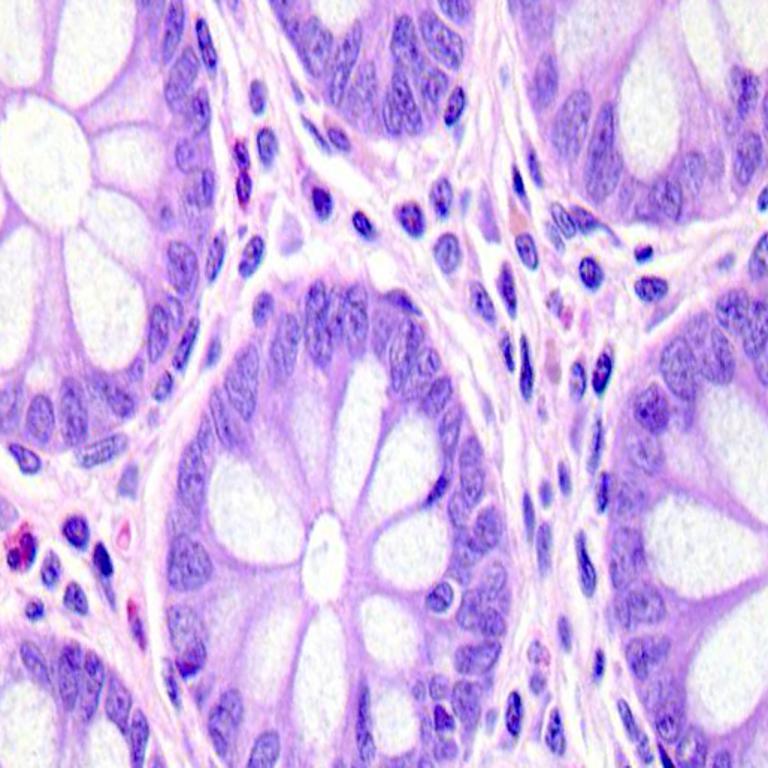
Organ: colon
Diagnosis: benign